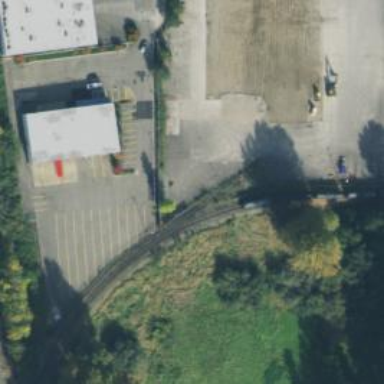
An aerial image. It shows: Rail spur service.